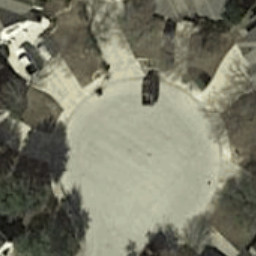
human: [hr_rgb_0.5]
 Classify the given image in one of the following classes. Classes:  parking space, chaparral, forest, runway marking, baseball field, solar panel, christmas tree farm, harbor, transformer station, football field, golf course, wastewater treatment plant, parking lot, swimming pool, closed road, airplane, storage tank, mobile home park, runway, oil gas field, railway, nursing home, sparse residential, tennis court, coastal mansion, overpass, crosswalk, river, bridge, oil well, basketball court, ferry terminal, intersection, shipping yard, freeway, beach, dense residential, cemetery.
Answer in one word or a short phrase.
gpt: closed road